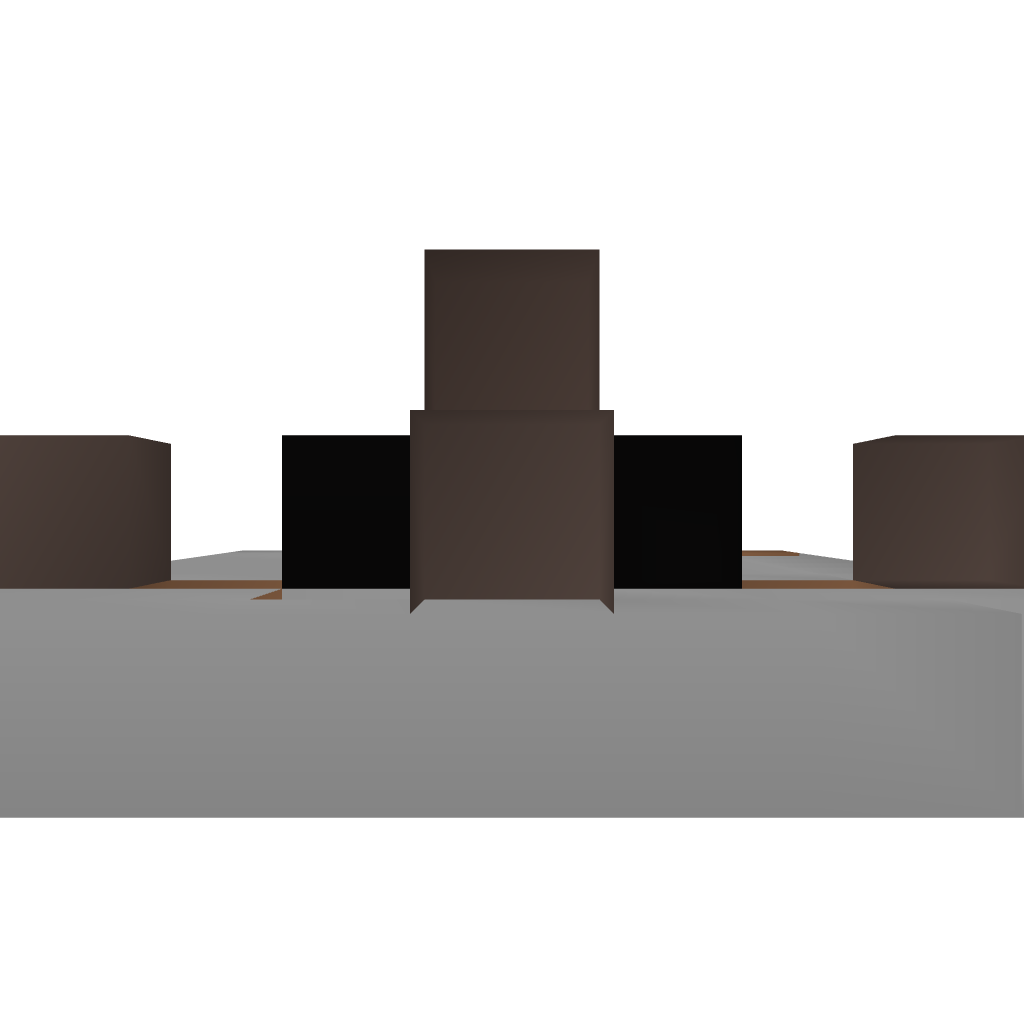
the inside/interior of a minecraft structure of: Wind Chimes